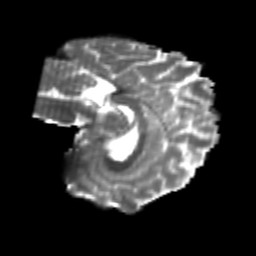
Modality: T2w
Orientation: sagittal
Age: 22
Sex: male
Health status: healthy
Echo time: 0.074 s